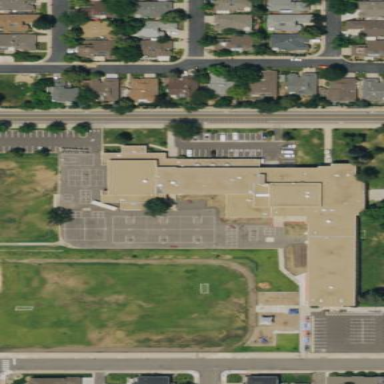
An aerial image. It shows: Flat-roofed school building.